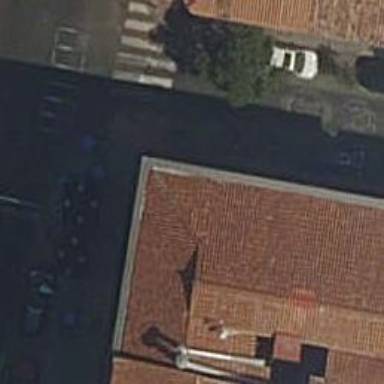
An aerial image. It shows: Restaurant.